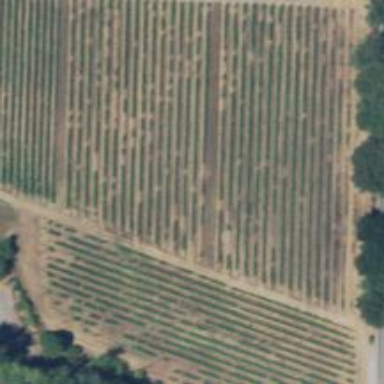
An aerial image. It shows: Vineyard growing grapes.